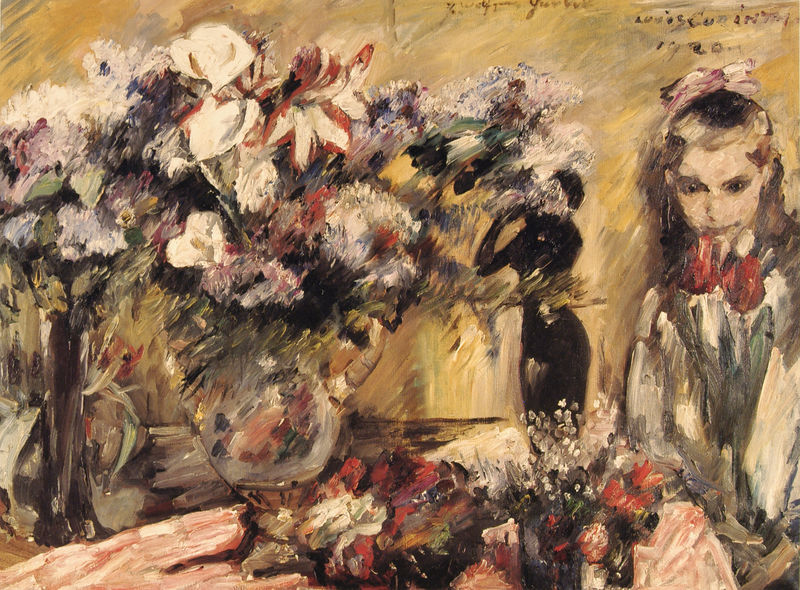
Titel: Blumen und Tochter Wilhelmine
Künstler: Lovis Corinth
Standort: Basel
Institution: Kunstmuseum
Schlagwörter: blätter, gemälde, weiß, frauen, gelb, impressionismus, menschen, mädchen, ocker, blume, blumen, frau, glas, nase, schwarz, tisch, ölbild, blüten, rose, rosen, rot, expressionismus, schleife, feier, wand, stehen, porträt, signatur, tischtuch, öl, pastos, kind, tochter, pflanzen, rosa, henkel, krug, skulptur, stilleben, stillleben, vase, magd, schrift, silhouette, ölgemälde, weib, weiber, impressionistisch, strauss, masche, flieder, gestalt, blumenstrauss, bouquet, corinth, lovis, lovis corinth, porzellan, blumenstillleben, lilie, verwischt, riechen, blumenstilleben, lilien, maiglöckchen, bumen, kommunion, blumenmädchen, richen, sihuette, 19. jahrhundert, 1920, zwanzigstes jahrhundert